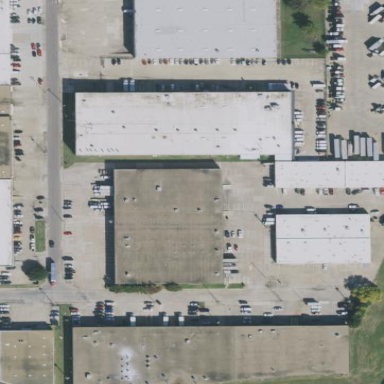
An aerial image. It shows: Warehouse building.